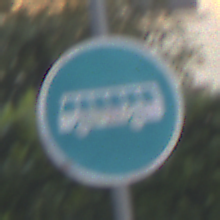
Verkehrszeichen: Busssonderstreifen
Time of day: SunriseSunset
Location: Outdoor (Urban)
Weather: Clear
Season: NotSpecified
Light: Natural